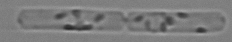
Label: Dactyliosolen_fragilissimus